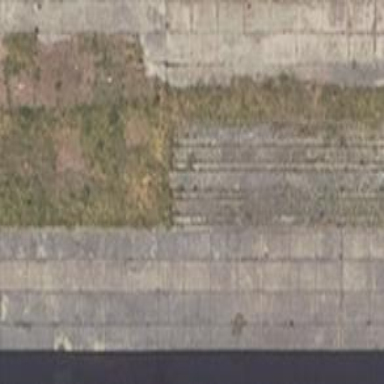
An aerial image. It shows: Disused railway yard.